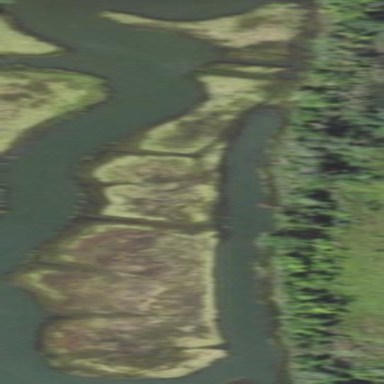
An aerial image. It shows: Wetland area characterized by wet meadow.